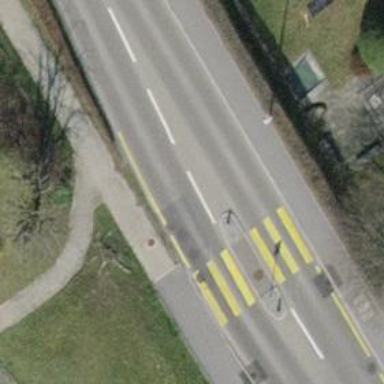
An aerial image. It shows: Traffic calming island.